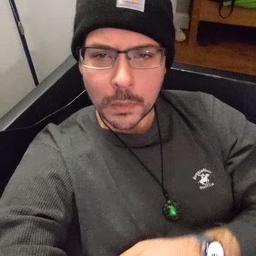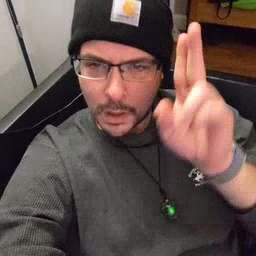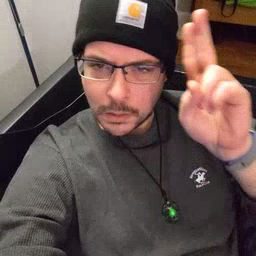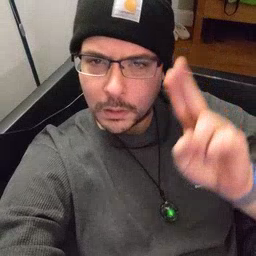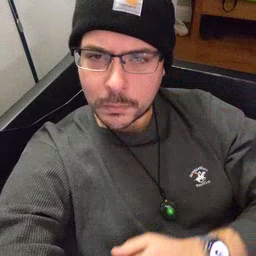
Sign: uncle